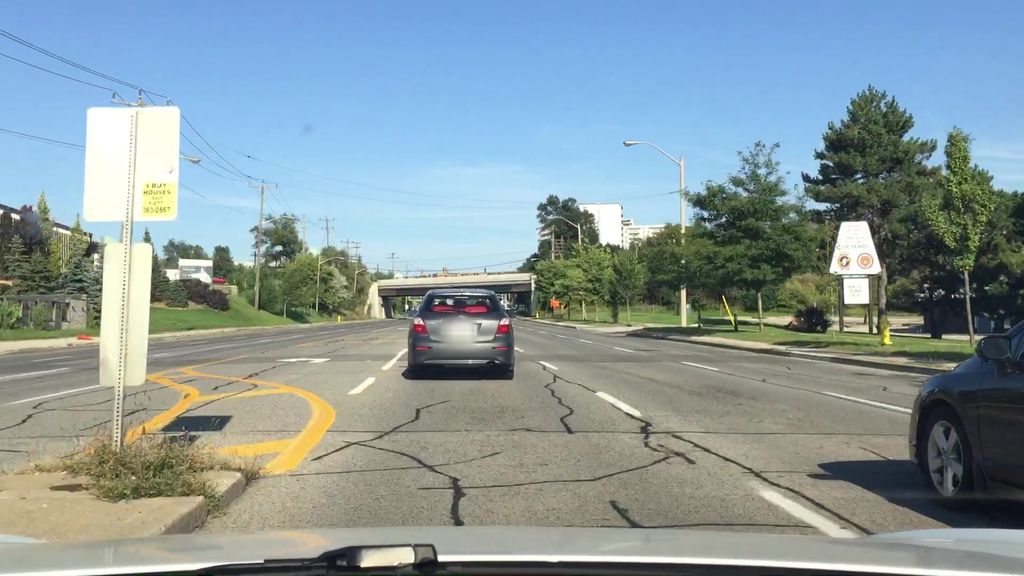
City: toronto